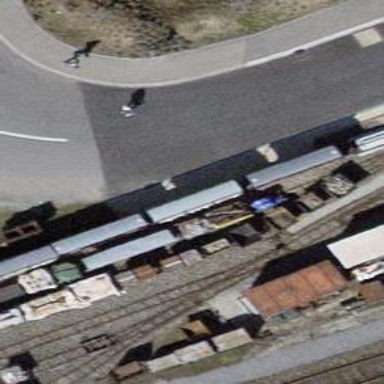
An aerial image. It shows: Preserved railway with rails.